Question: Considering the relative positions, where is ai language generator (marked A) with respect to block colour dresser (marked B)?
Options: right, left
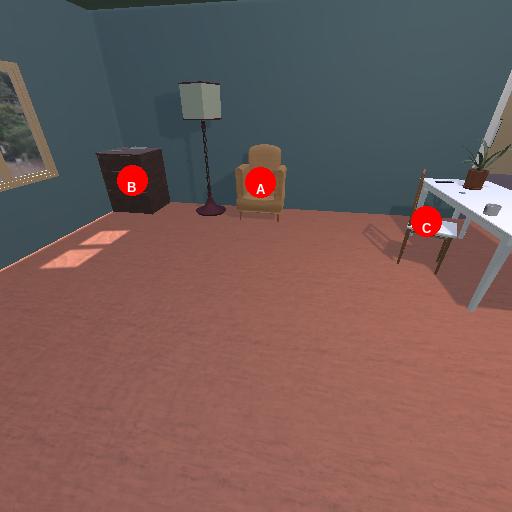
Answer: right